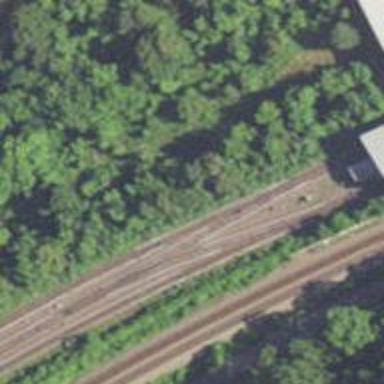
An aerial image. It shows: Electrified rail passing through service yard.